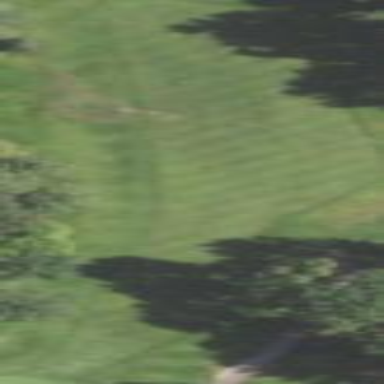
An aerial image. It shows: Grassy area designated as golf fairway.